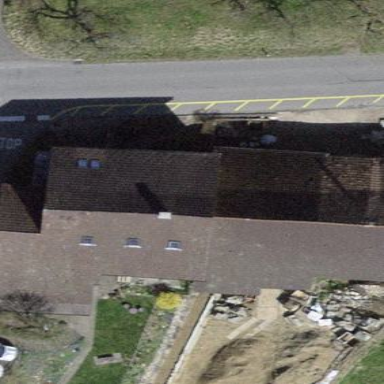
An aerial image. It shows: Building with tile roof.